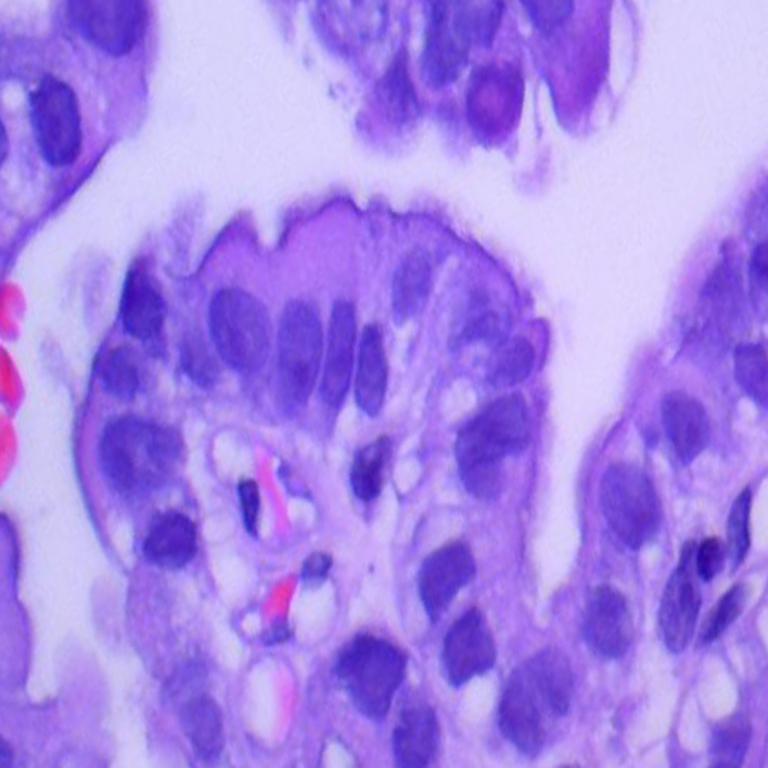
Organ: lung
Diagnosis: adenocarcinomas